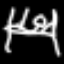
Label: bed